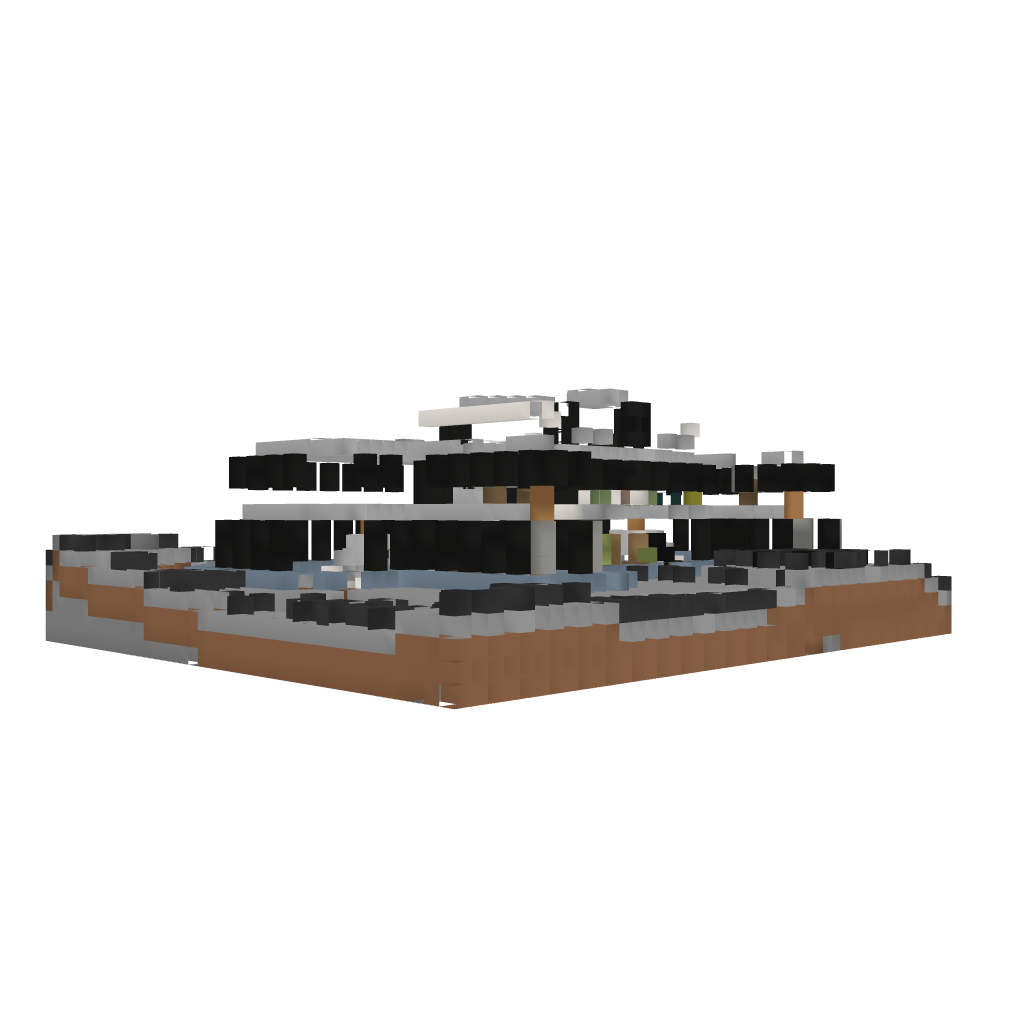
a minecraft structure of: Wither arena cube